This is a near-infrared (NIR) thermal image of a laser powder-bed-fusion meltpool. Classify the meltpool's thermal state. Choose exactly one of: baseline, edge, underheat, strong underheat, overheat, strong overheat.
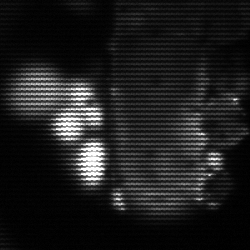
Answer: strong underheat